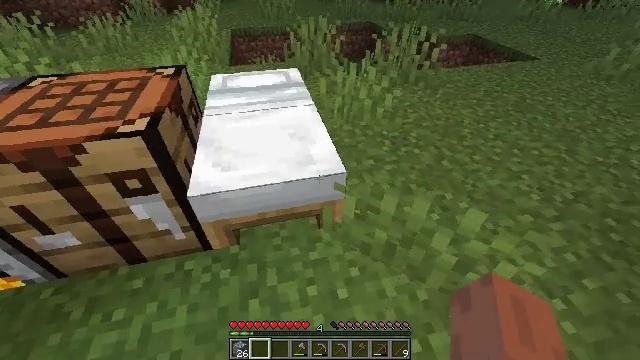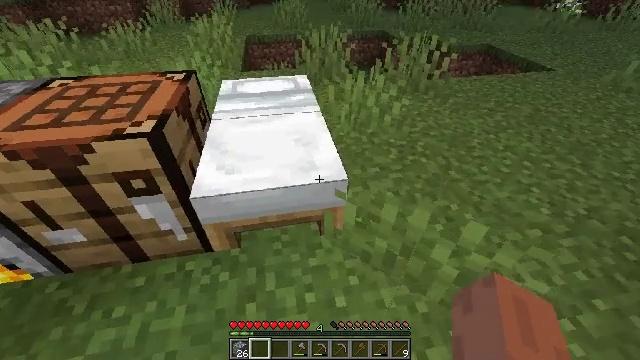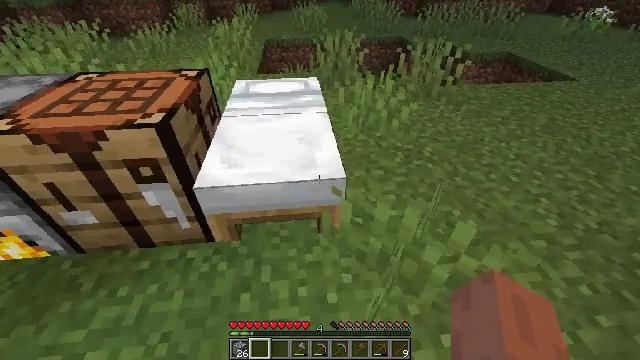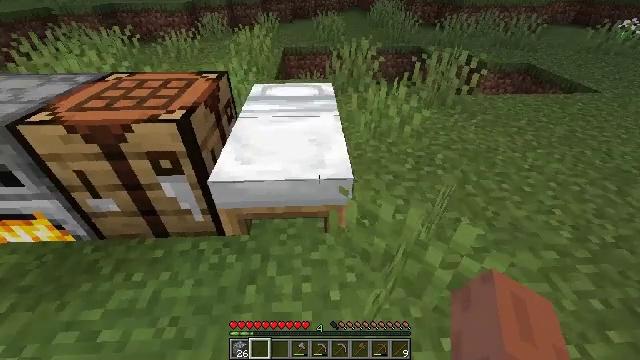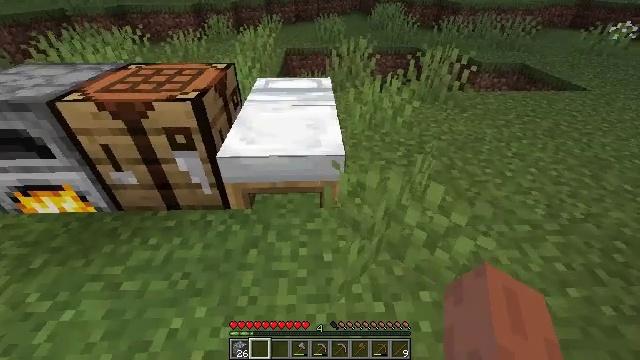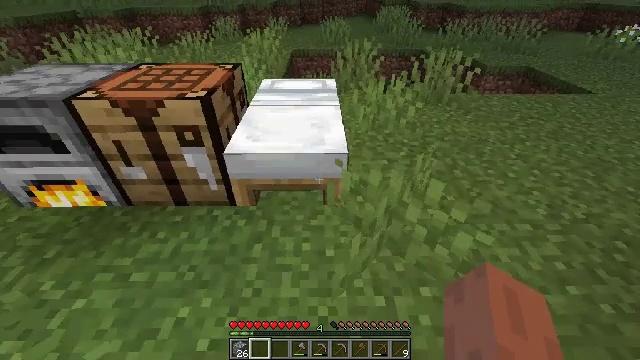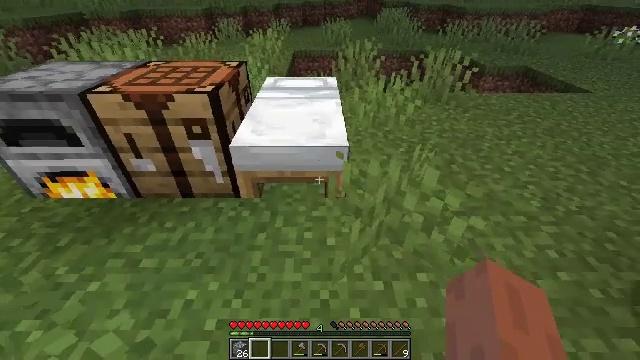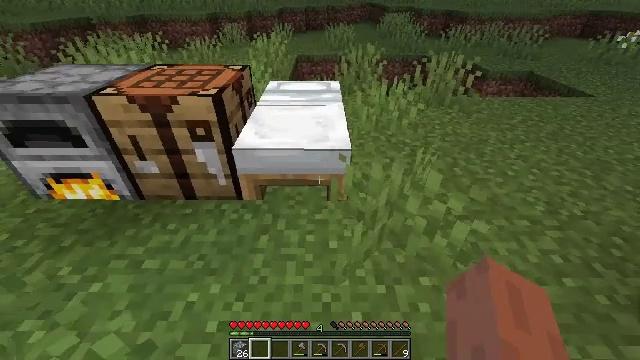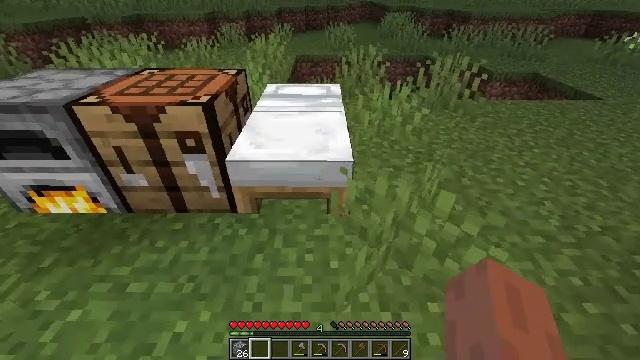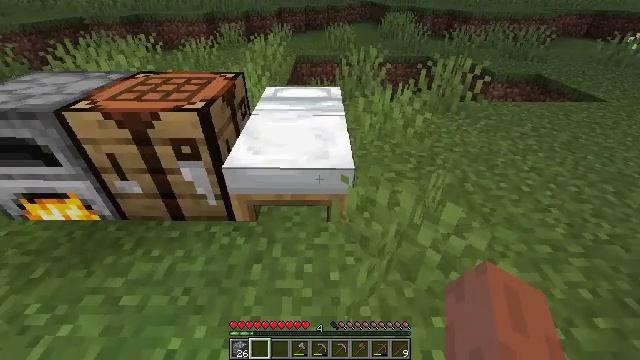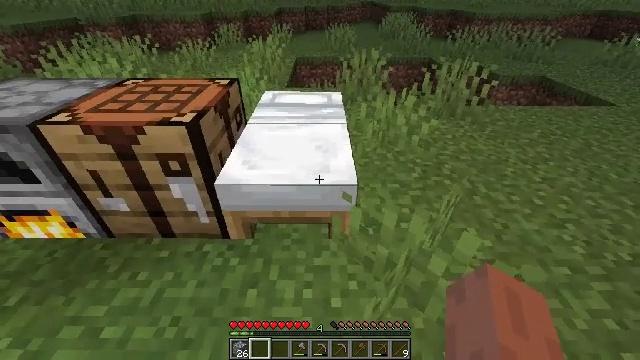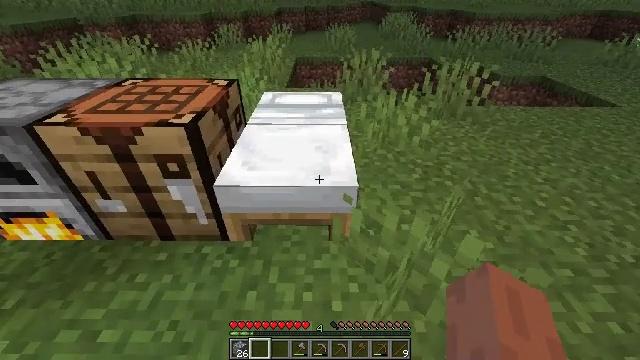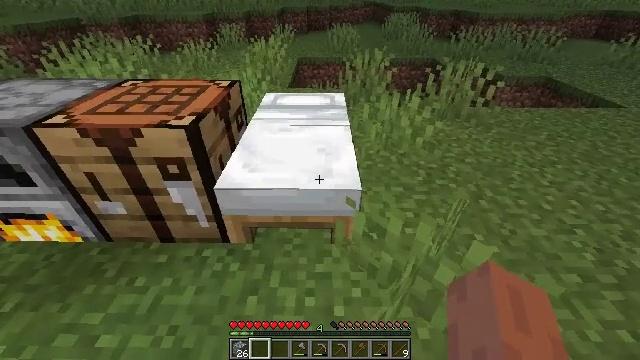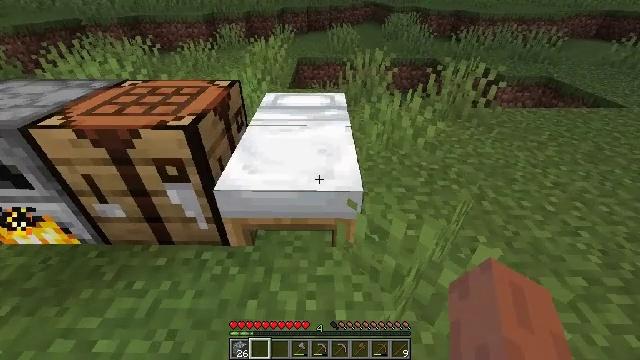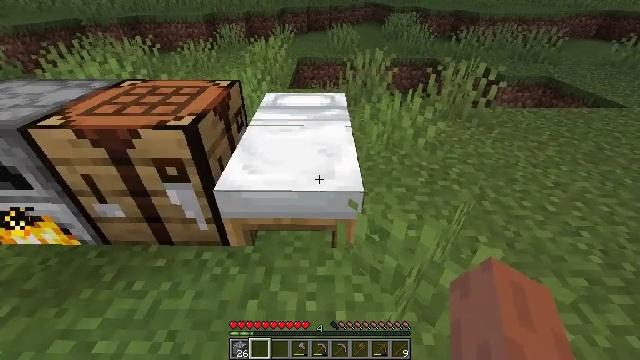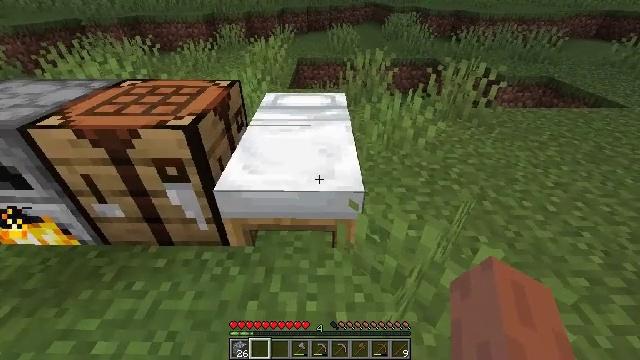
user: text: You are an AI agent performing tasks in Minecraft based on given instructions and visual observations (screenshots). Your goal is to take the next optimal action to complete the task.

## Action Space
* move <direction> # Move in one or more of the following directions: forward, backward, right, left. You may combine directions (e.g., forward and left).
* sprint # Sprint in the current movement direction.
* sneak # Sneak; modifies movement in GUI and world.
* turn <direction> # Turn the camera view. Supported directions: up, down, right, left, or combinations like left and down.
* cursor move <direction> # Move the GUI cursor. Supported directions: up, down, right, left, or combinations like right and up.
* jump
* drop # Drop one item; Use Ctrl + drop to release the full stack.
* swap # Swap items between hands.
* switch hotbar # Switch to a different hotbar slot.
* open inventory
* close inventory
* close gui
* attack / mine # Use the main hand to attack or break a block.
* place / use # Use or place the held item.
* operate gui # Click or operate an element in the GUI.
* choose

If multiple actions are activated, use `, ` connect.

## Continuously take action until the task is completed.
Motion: motion action
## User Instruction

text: Retrieve the white bed for later use.
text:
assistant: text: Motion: turn left and up
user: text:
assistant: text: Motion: move back, turn left
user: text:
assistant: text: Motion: move back, turn left and up
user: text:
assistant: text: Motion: move back
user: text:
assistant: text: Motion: turn left
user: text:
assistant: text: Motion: no_op
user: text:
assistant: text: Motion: move forward
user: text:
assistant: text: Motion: move forward
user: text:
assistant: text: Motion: move forward
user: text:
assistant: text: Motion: no_op
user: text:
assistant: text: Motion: no_op
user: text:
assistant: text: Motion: no_op
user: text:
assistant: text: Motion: no_op
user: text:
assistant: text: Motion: no_op
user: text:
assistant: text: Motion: no_op
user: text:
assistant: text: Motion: no_op
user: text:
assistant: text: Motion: no_op
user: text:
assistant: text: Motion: no_op
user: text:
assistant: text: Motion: no_op
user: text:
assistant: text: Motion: no_op
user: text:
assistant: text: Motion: no_op
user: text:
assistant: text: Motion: no_op
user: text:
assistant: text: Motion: no_op
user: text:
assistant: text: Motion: no_op
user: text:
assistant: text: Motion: no_op
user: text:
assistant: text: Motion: no_op
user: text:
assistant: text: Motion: no_op
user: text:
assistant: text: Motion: no_op
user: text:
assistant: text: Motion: no_op
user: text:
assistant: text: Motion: turn left and up